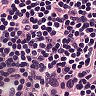
Metastatic tissue present: no